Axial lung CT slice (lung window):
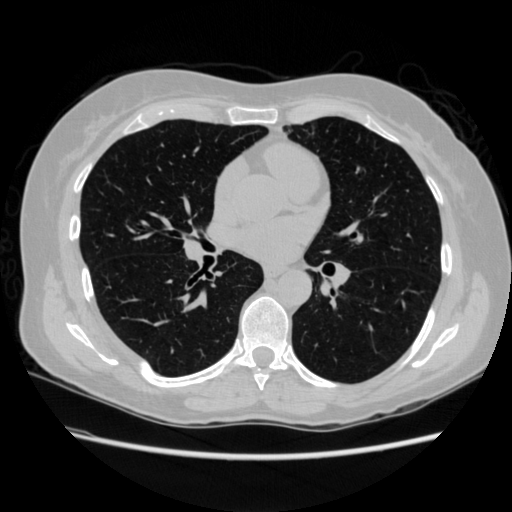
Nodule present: no